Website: lowes
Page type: address-validator
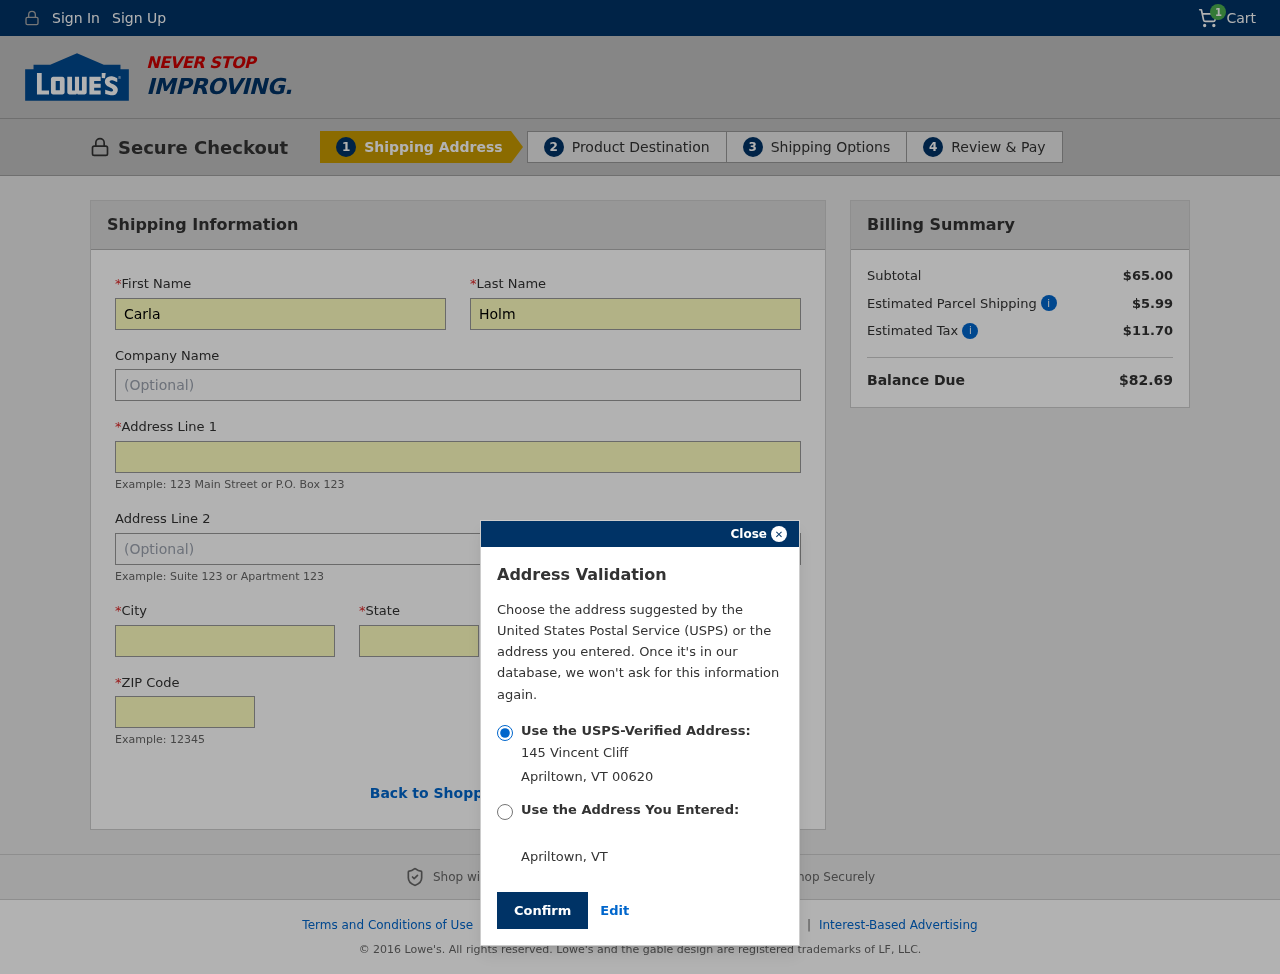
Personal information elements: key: PII_CITY
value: Apriltown
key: PII_COMPANY
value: Hayes Group
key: PII_FIRSTNAME
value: Carla
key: PII_LASTNAME
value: Holmes
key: PII_POSTCODE
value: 00620
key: PII_STATE
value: Vermont
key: PII_STATE_ABBR
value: VT
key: PII_STREET
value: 145 Vincent Cliff
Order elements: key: ORDER_NUM_ITEMS
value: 1
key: ORDER_SUBTOTAL
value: $65.00
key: ORDER_SHIPPING_COST
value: $5.99
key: ORDER_TAX
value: $11.70
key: ORDER_TOTAL
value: $82.69